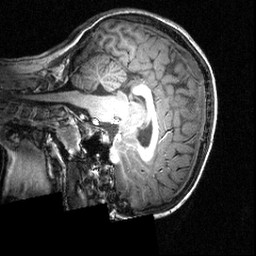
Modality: T1w
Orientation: sagittal
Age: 12
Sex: female
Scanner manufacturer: siemens
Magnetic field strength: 3.951 T
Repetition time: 1.5 s
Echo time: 0.00335 s